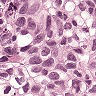
Metastatic tissue present: yes